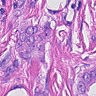
Metastatic tissue present: yes